Interaction volume radius: 5 \u00c5
Interaction volume height: 10 \u00c5
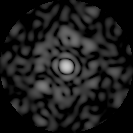
Disorder parameter: 0.6594